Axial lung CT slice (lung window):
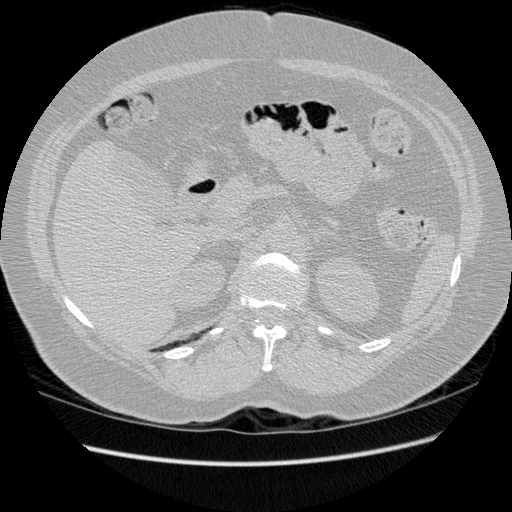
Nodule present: no